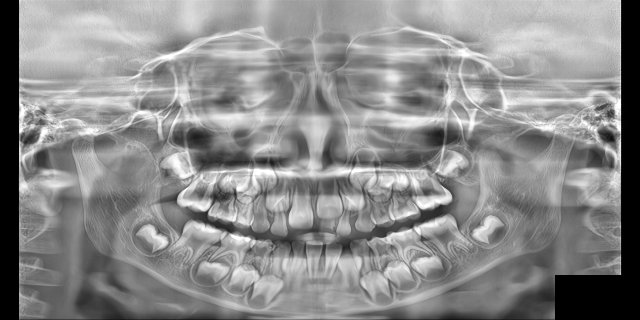
child